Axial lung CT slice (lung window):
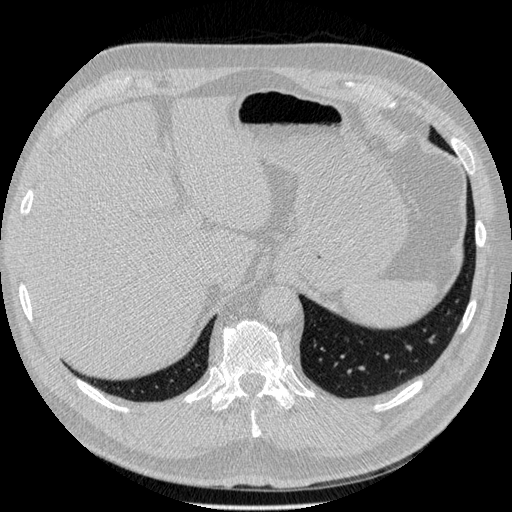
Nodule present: no